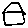
Label: house